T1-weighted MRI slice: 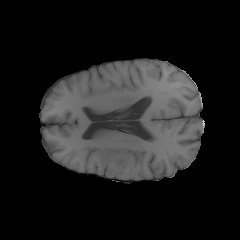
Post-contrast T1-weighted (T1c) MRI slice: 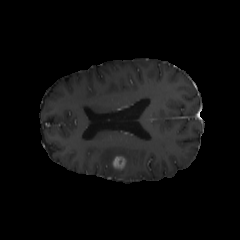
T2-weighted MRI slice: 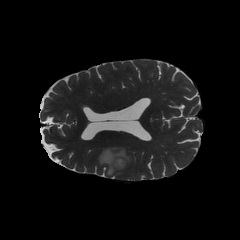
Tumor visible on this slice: yes